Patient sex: M
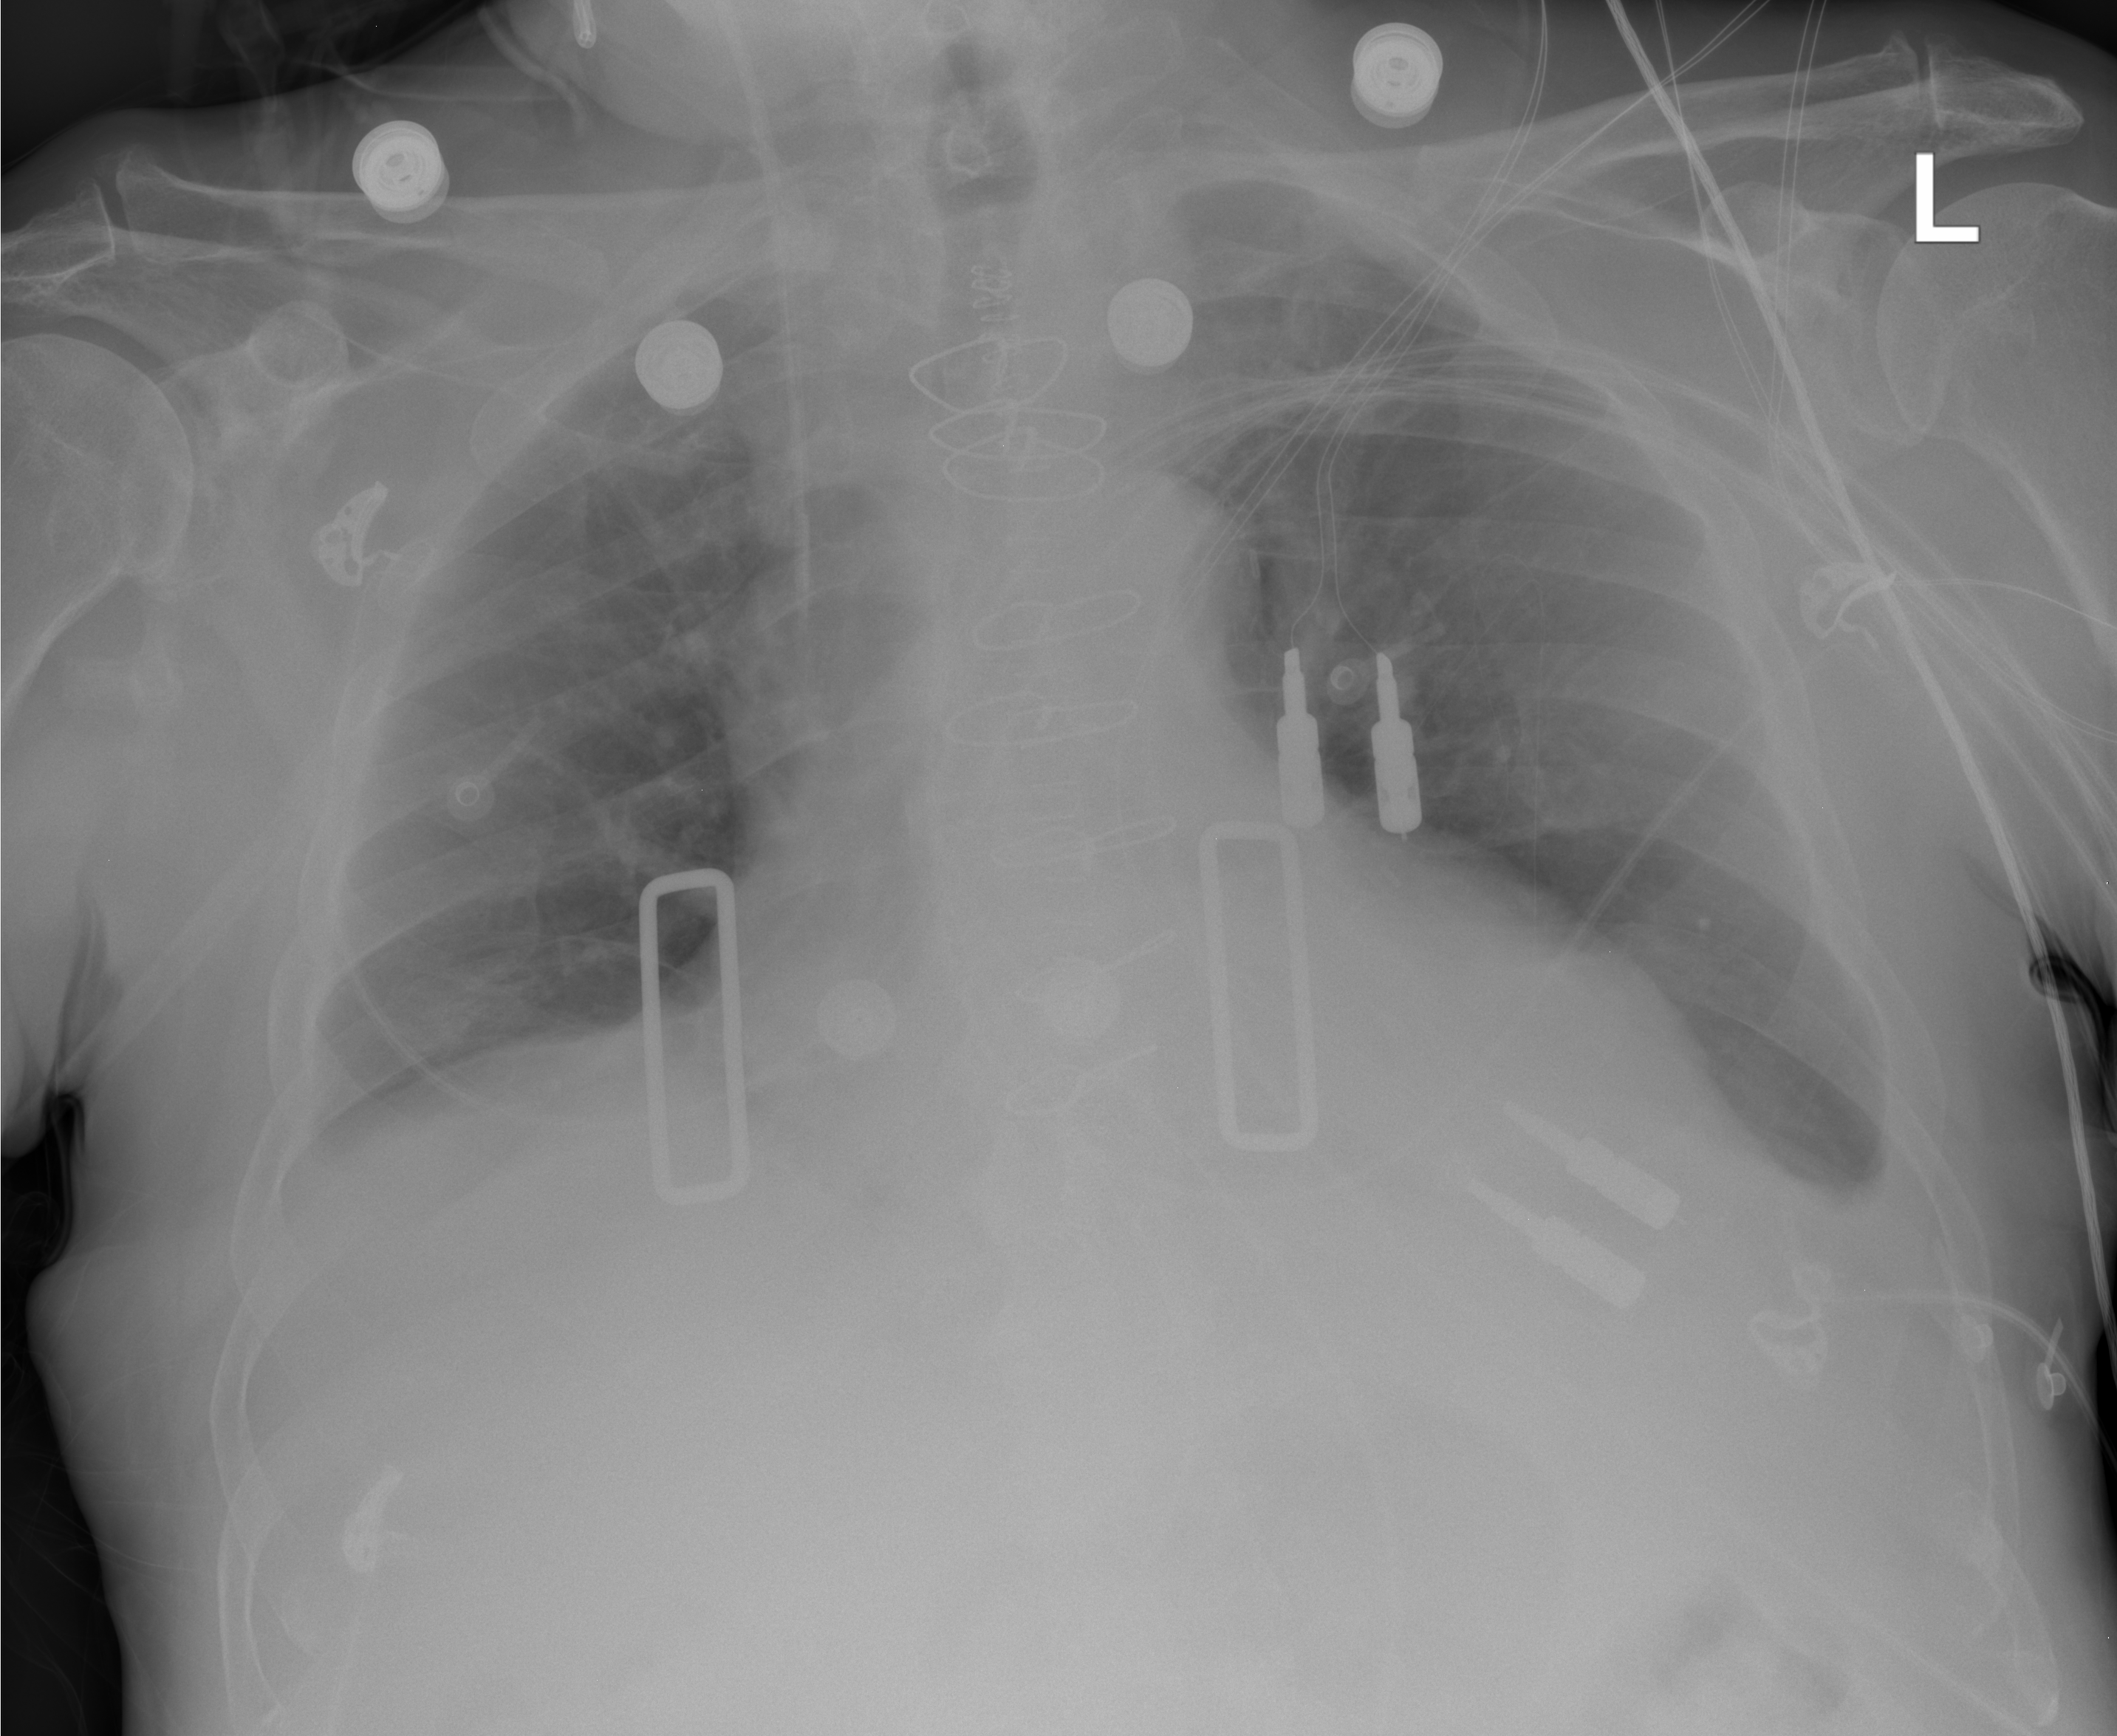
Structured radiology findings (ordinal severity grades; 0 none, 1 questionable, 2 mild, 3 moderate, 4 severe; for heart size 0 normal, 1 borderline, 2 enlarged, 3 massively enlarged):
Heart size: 2
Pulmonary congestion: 0
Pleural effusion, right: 2
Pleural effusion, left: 2
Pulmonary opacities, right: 0
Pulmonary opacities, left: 0
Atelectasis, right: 0
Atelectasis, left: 0